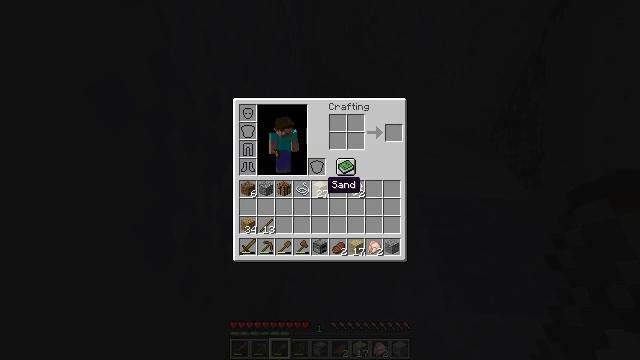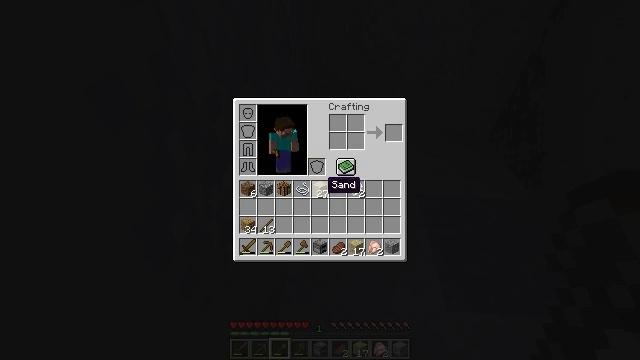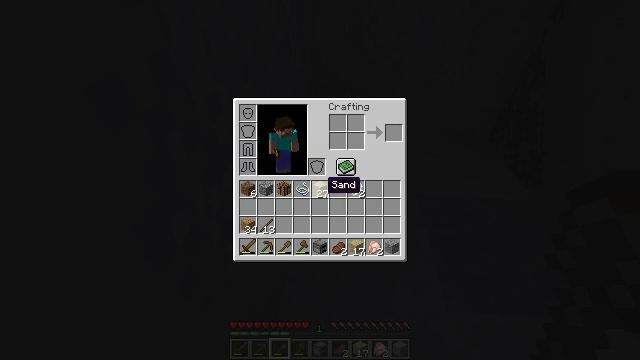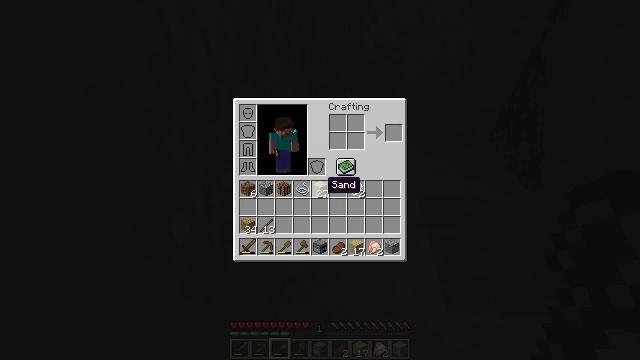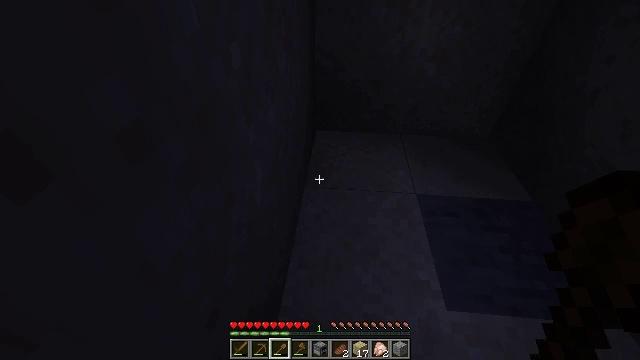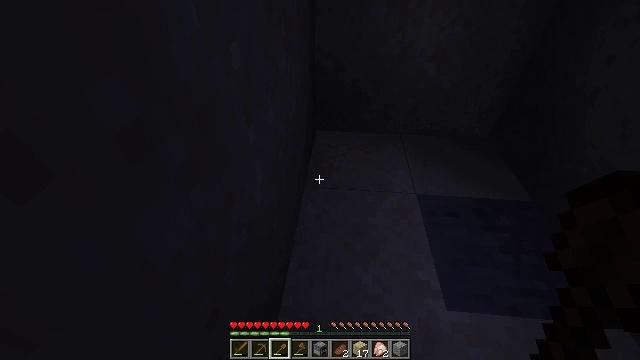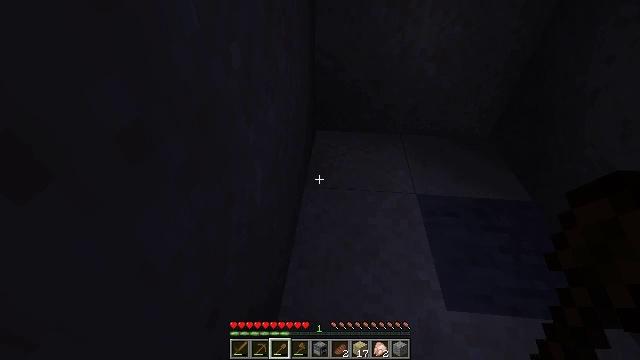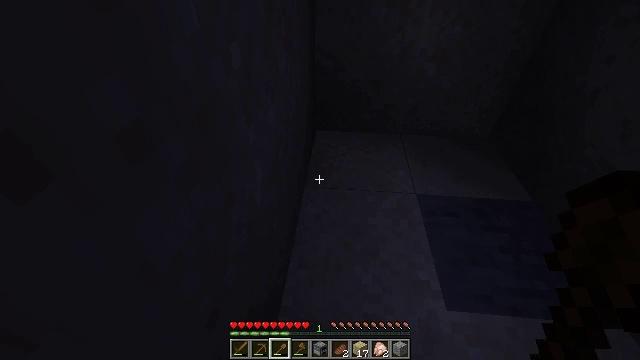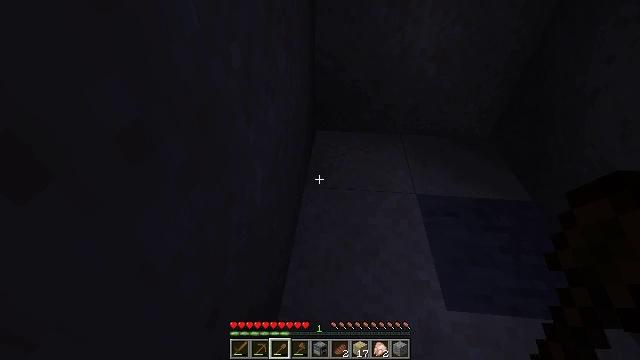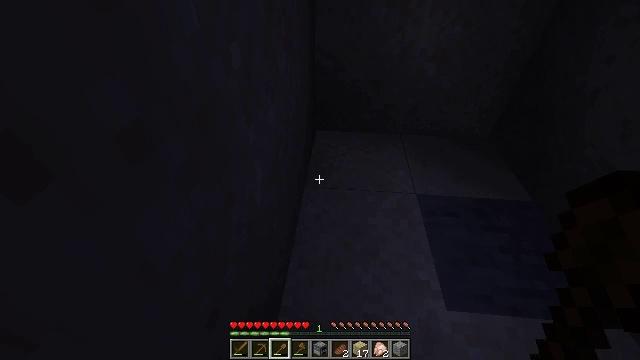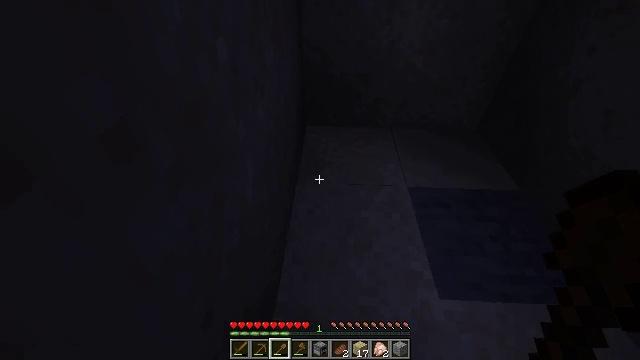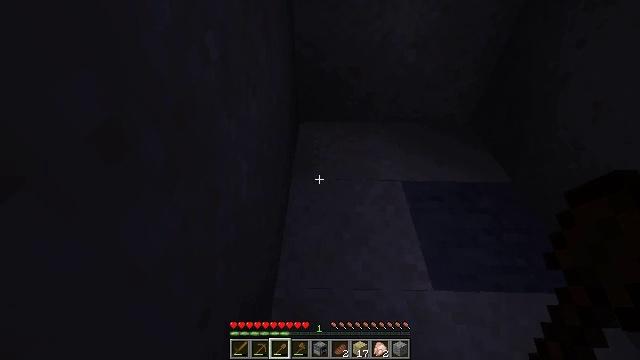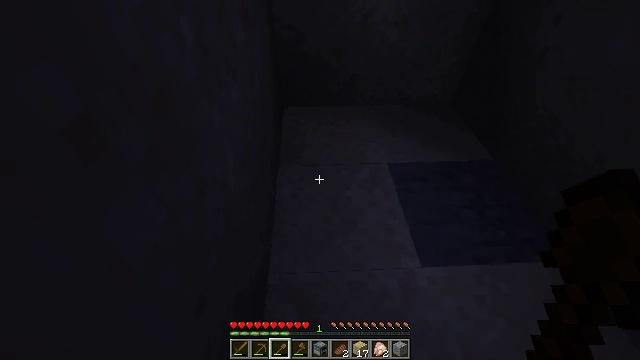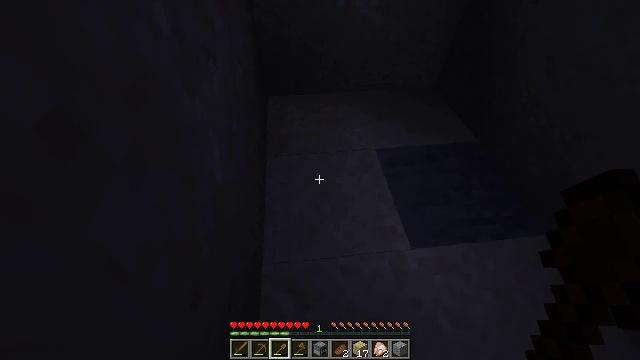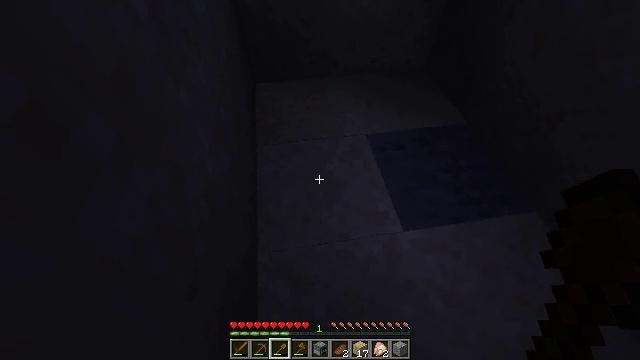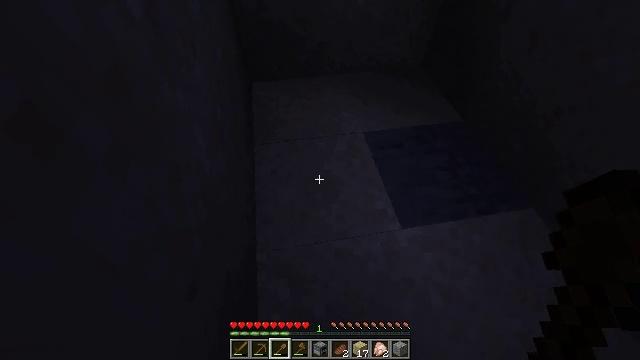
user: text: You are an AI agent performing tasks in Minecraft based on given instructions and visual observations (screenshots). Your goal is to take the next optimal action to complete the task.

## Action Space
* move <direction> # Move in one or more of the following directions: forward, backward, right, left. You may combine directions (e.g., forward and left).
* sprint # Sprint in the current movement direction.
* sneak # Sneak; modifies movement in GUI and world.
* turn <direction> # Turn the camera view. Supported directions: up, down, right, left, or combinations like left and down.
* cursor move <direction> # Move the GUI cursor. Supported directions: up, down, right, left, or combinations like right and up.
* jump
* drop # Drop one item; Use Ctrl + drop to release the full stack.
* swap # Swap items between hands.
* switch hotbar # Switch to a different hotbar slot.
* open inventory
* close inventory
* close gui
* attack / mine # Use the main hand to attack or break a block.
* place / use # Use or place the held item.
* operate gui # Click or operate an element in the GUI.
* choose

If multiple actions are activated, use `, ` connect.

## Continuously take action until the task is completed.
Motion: motion action
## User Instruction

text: Gather sand from the desert.
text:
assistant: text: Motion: no_op
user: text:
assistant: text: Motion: no_op
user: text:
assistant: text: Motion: no_op
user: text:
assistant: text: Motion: close inventory
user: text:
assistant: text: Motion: close inventory
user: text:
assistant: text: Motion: close inventory
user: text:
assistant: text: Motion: close inventory
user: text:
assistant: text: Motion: no_op
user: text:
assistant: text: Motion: no_op
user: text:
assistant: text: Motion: turn right and down
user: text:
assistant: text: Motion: turn right
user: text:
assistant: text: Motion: turn right and down
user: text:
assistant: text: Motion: turn right and down
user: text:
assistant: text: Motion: turn right and down
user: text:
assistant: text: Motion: no_op
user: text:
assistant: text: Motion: no_op
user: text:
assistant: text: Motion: turn right
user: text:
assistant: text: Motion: turn right and up
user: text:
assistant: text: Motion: turn right and up
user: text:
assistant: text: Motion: turn right and up
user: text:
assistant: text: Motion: turn right
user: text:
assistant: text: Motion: turn right
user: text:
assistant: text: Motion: turn right
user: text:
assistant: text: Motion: turn right
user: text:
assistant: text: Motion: turn right
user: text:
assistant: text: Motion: turn right
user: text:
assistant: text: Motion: no_op
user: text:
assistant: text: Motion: turn right
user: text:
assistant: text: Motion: no_op
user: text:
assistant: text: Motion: no_op